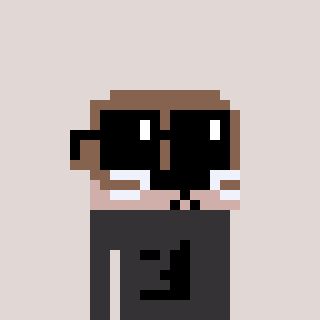
a pixel art character with square black sunglasses, a otter-shaped head and a grayscale-colored body on a warm background